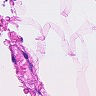
Metastatic tissue present: no